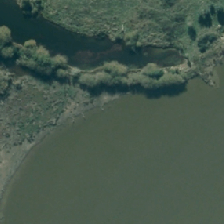
Land cover: herbaceous_freshwater_vege